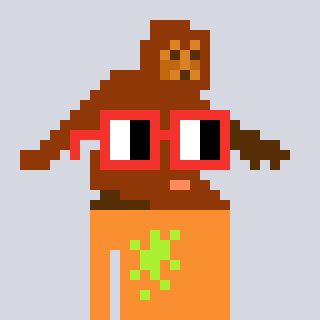
a pixel art character with square red glasses, a bigfoot-shaped head and a orange-colored body on a cool background